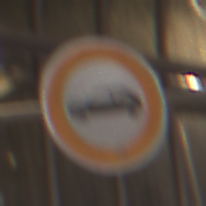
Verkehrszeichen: VerbotPersonenkraftwagen
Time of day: NotSpecified
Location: Indoor (Urban)
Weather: NotSpecified
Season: NotSpecified
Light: Artificial